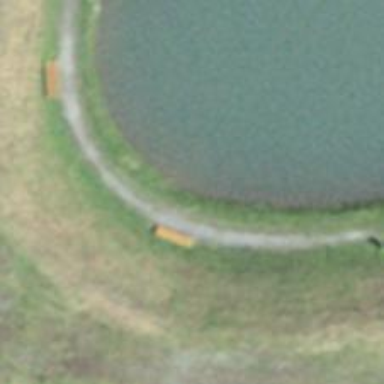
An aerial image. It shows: Bench.